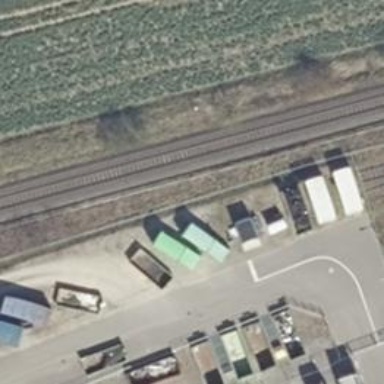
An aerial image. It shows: Disused railway siding.